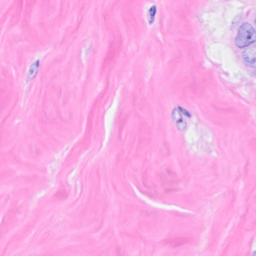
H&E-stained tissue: Breast